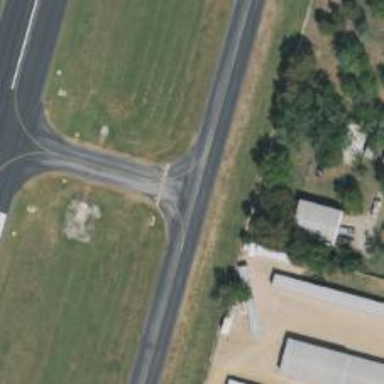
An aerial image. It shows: View of taxiway at the airport.